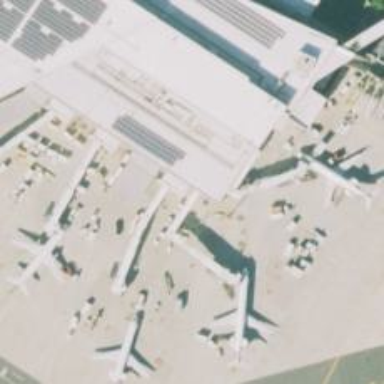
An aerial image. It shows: Airport gate.